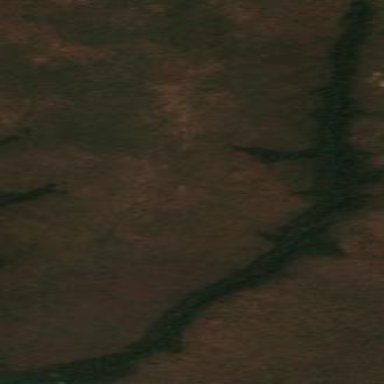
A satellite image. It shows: Forest area.